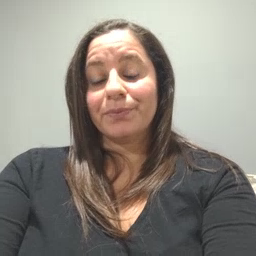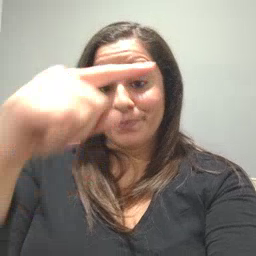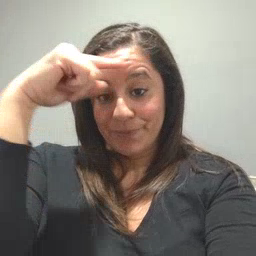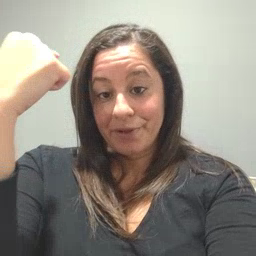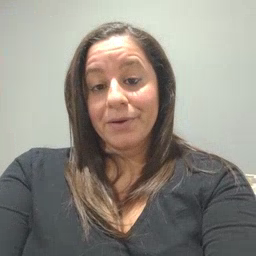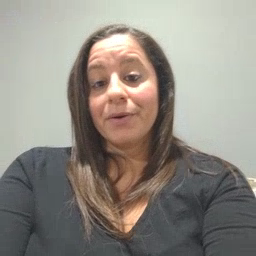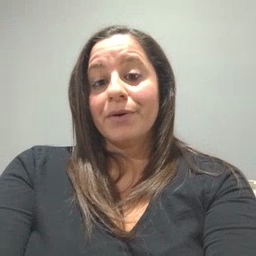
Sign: black